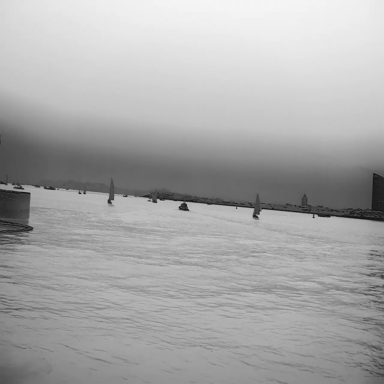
There are four bulk_carriers in the infrared image.